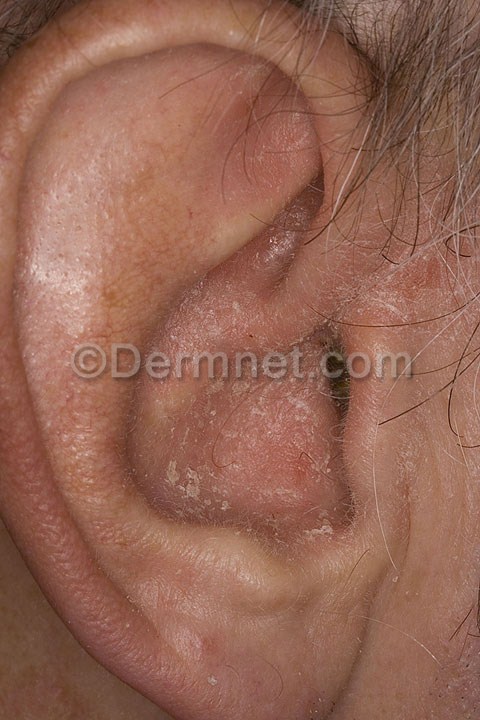
Disease: Psoriasis pictures Lichen Planus and related diseases